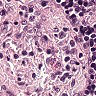
Metastatic tissue present: no